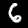
Digit: 6